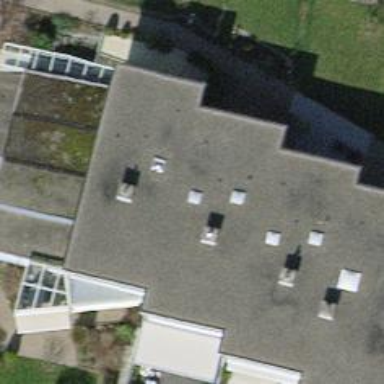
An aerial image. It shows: Terrace building.